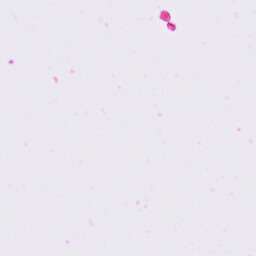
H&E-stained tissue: Lung